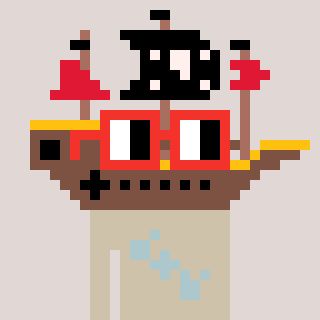
a pixel art character with square red glasses, a pirateship-shaped head and a bege-colored body on a warm background